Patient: sex F, age 57
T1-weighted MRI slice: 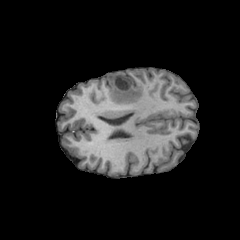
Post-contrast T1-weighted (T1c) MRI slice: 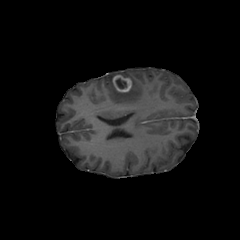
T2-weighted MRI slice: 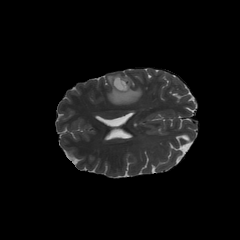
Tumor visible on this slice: yes
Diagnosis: Glioblastoma, IDH-wildtype
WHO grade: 4